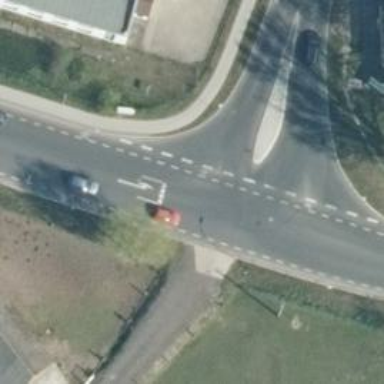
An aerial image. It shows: Secondary road with asphalt surface.